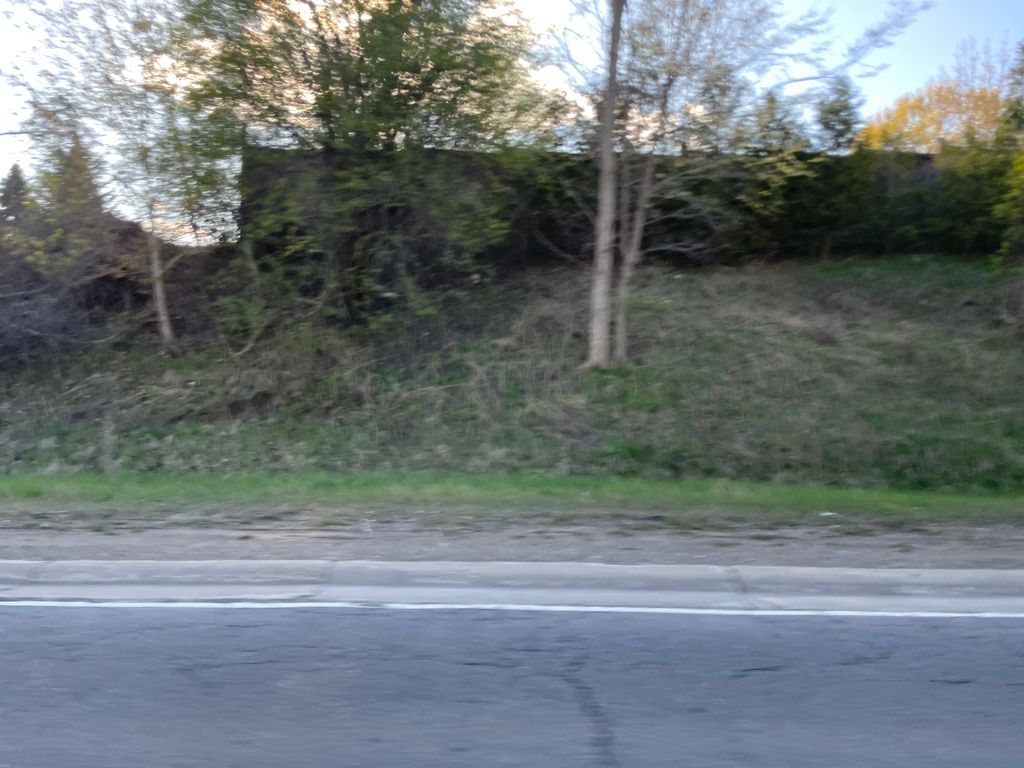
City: kitchener-waterloo